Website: bh-photo
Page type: billing-address
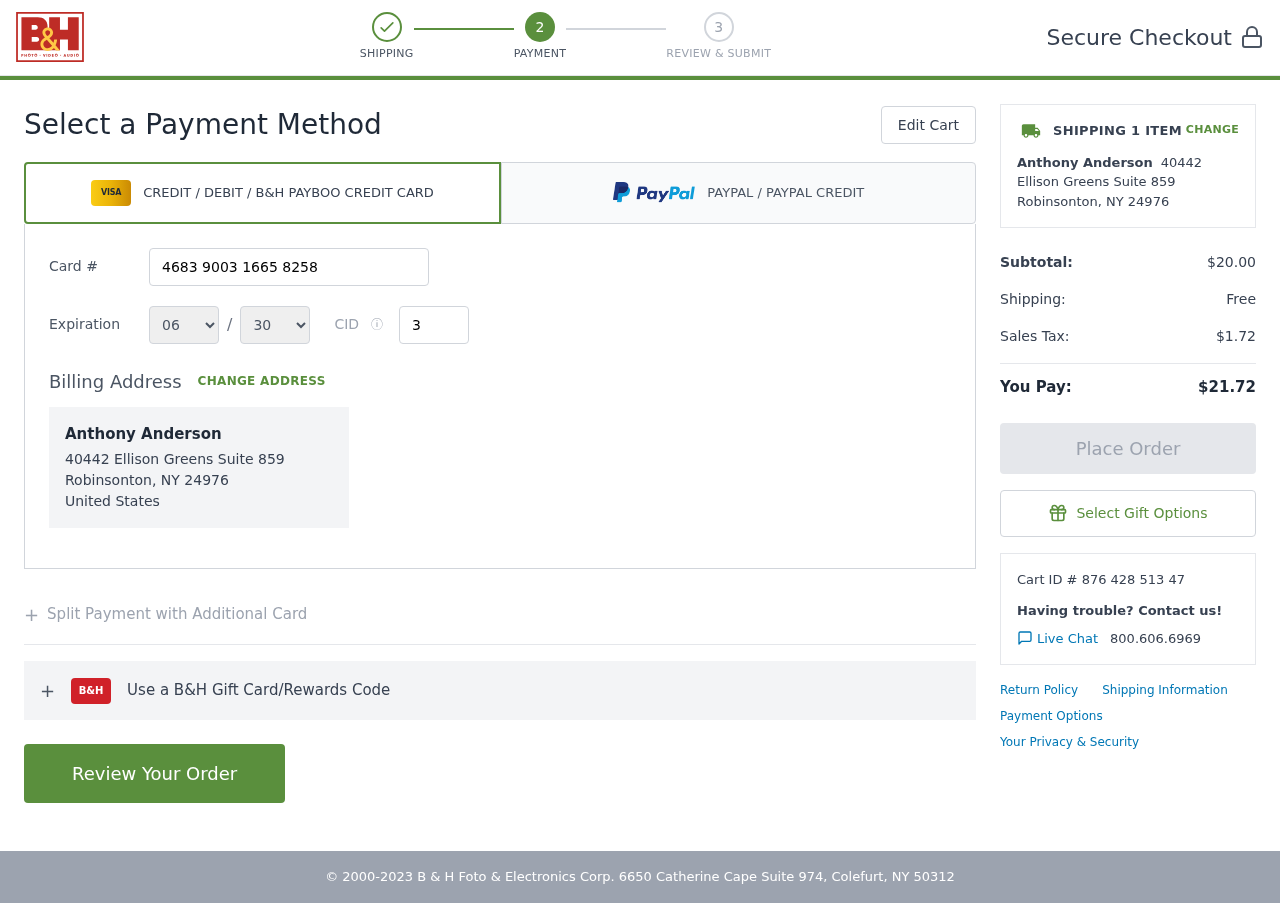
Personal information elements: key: PII_CARD_CVV
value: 306
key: PII_CARD_EXPIRY_MONTH
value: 06
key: PII_CARD_EXPIRY_YEAR
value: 30
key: PII_CARD_NUMBER
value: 4683 9003 1665 8258
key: PII_CITY_STATE_ZIP
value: Robinsonton, NY 24976
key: PII_COUNTRY
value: United States
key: PII_FULLNAME
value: Anthony Anderson
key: PII_STREET
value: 40442 Ellison Greens Suite 859
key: PII_FULLNAME2
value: Anthony Anderson
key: PII_CITY
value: Robinsonton
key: PII_STATE_ABBR
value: NY
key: PII_POSTCODE
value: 24976
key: PII_POSTCODE_FULL
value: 24976
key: PII_CITY_STATE
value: Robinsonton, NY
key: PII_POSTCODE_NUMERIC
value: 24976
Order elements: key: ORDER_NUM_ITEMS
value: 1
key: ORDER_SUBTOTAL
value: $20.00
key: ORDER_SHIPPING_COST
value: Free
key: ORDER_TAX
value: $1.72
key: ORDER_TOTAL
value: $21.72
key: ORDER_ID
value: Cart ID # 876 428 513 47